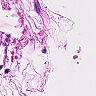
Metastatic tissue present: no